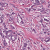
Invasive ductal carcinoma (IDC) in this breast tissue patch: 1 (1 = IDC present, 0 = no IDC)